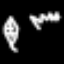
Label: leaf